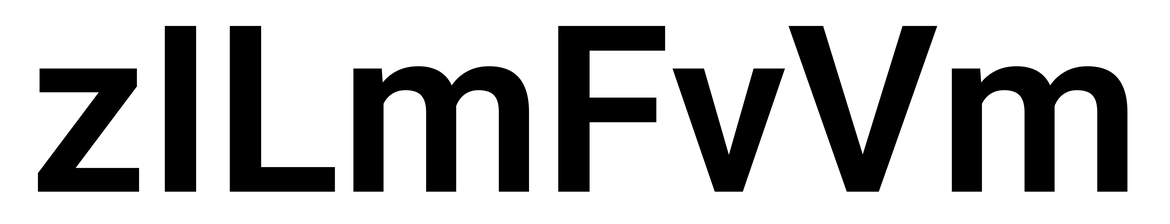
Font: Roboto_SemiBold